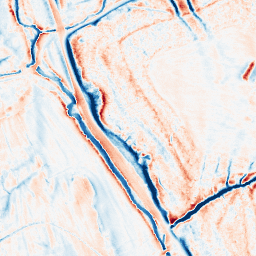
Category: classical
Decomposition family: gaussian_anisotropic
Decomposition parameters: sigma_x: 5
sigma_y: 2
Upsampling method: sinc_hamming
Upsampling parameters: scale: 4
kernel_size: 16
Upsampling scale: 4